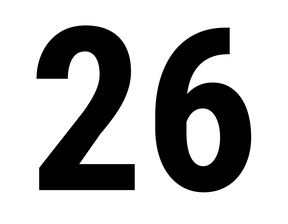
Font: Roboto_Condensed_Bold